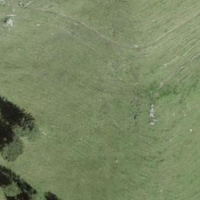
EUNIS habitat code: 45
Species observed at this site:
Saxifraga rotundifolia